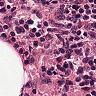
Metastatic tissue present: no